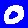
Digit: 0